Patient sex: F
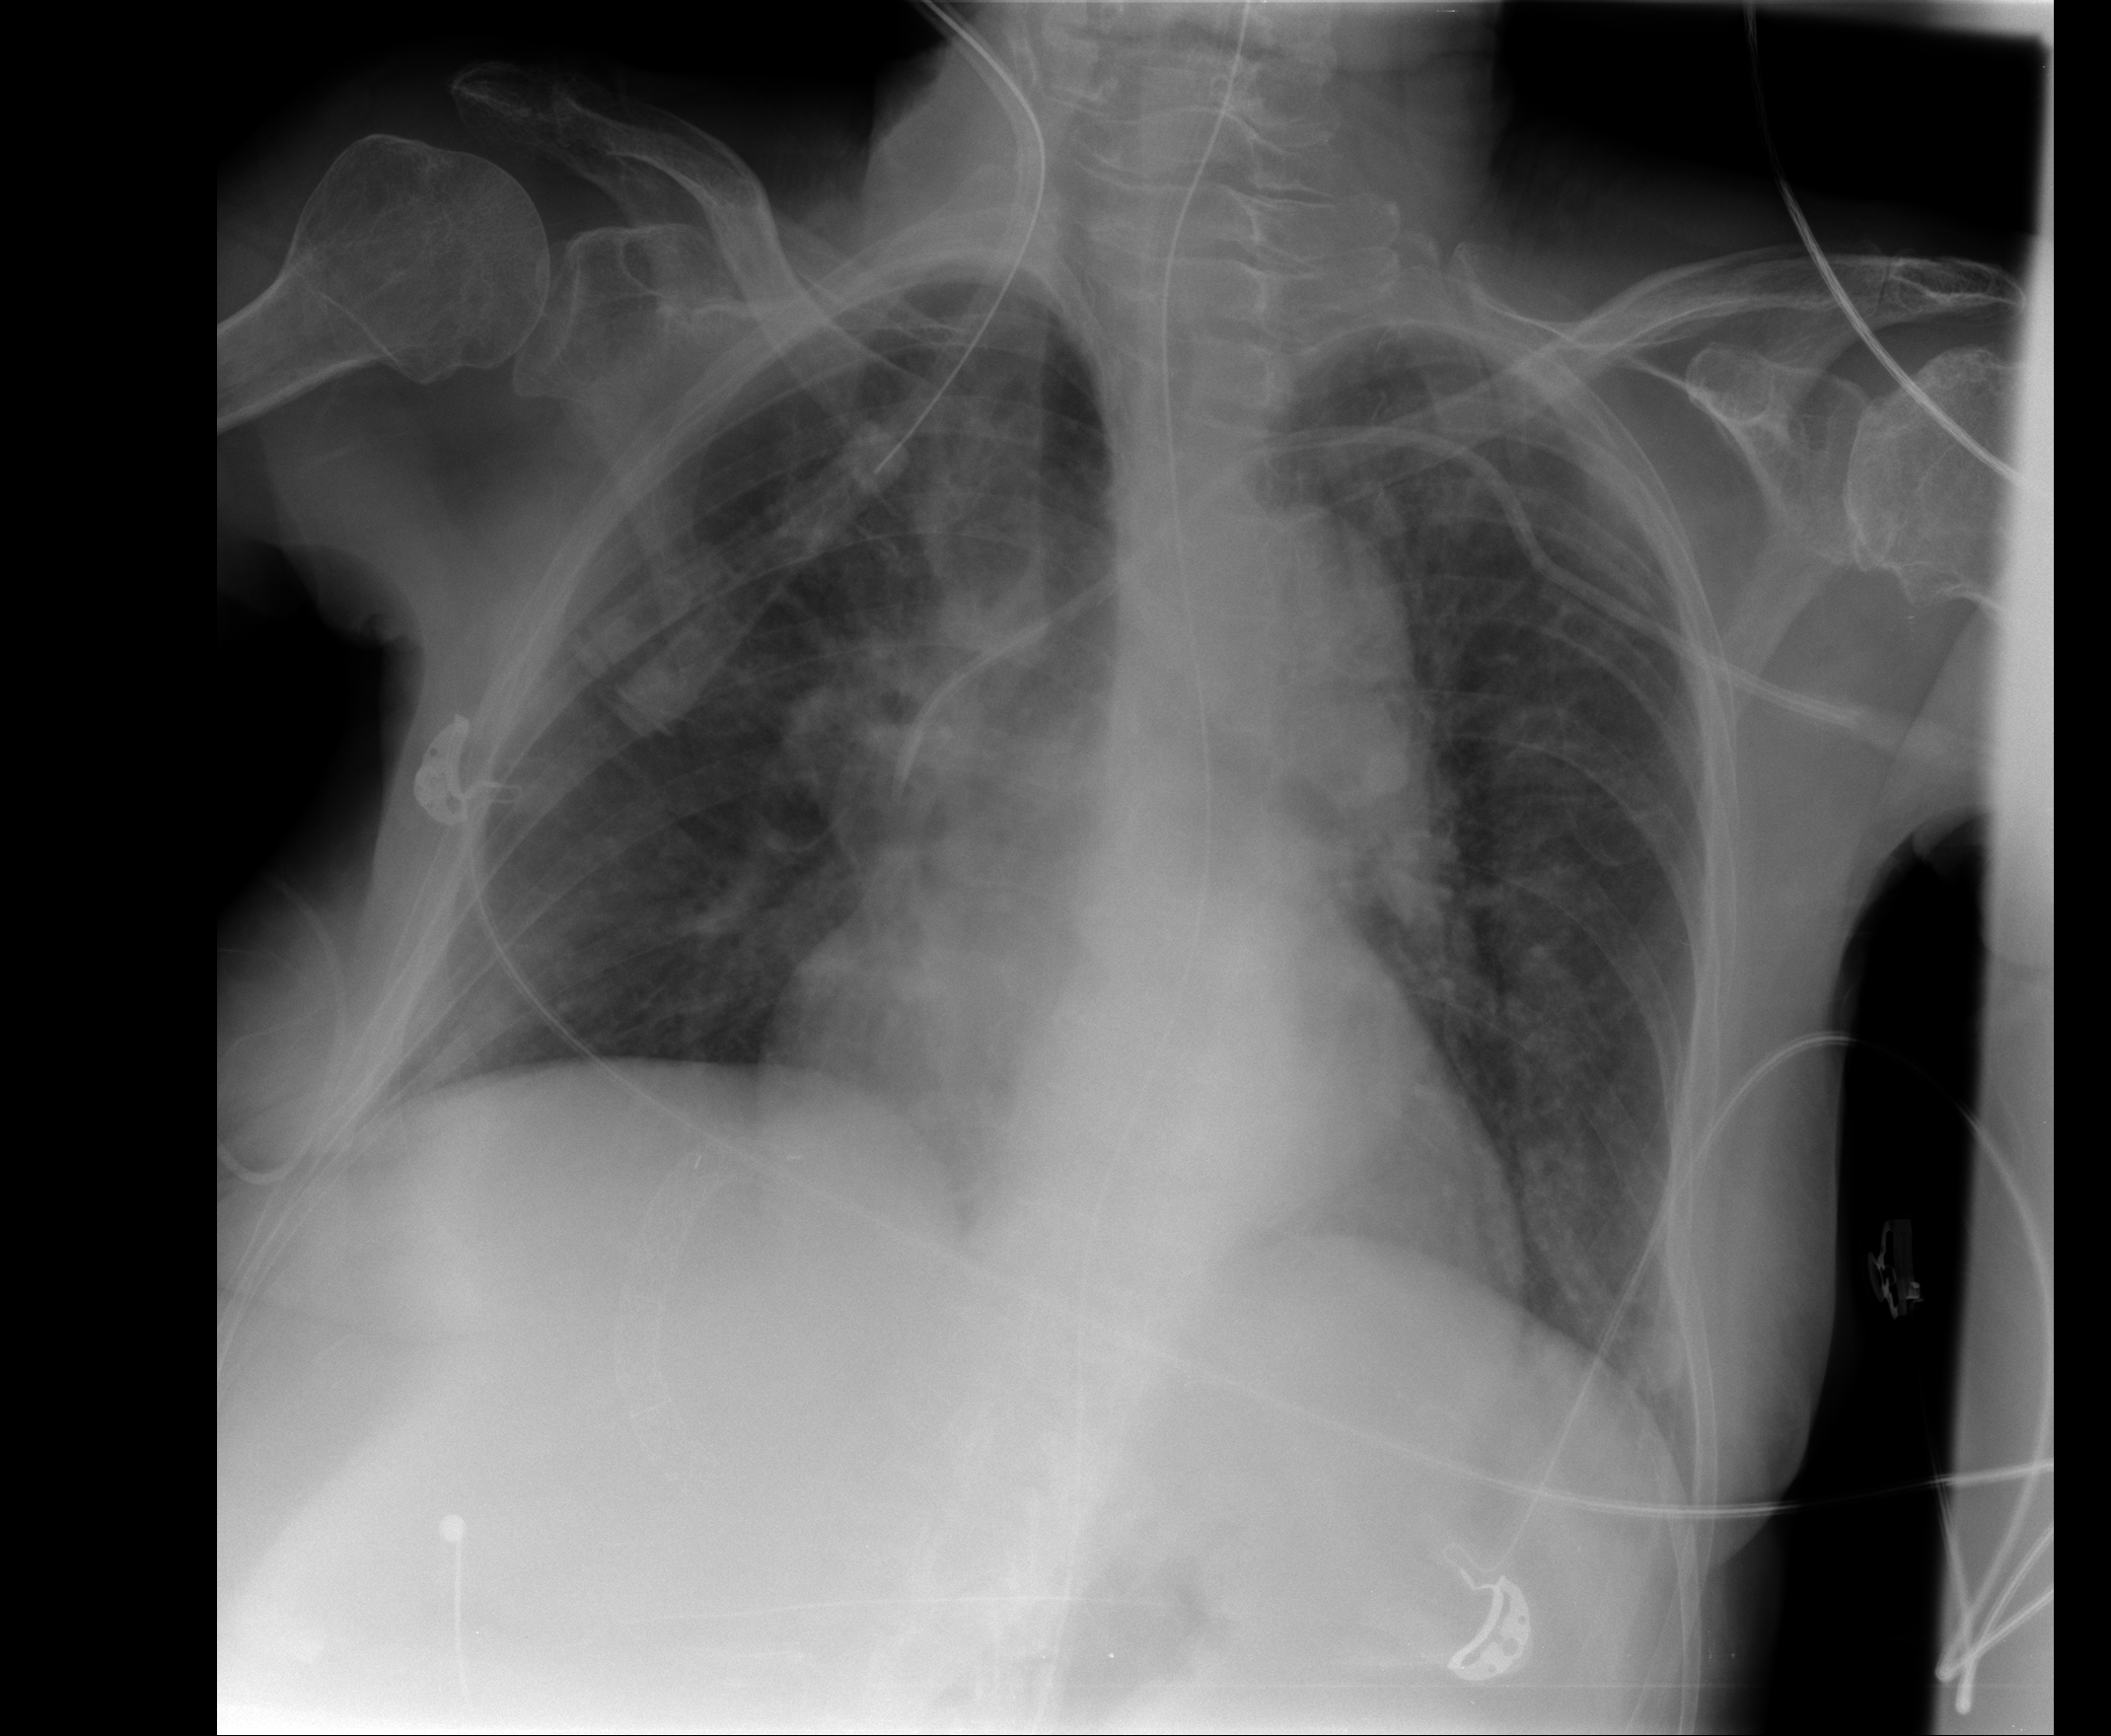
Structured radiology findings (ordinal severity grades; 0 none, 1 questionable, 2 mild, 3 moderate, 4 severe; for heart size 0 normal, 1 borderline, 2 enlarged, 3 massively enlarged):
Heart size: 0
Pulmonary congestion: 2
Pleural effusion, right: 0
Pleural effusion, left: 0
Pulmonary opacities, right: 0
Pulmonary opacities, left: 0
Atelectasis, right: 0
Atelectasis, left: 0